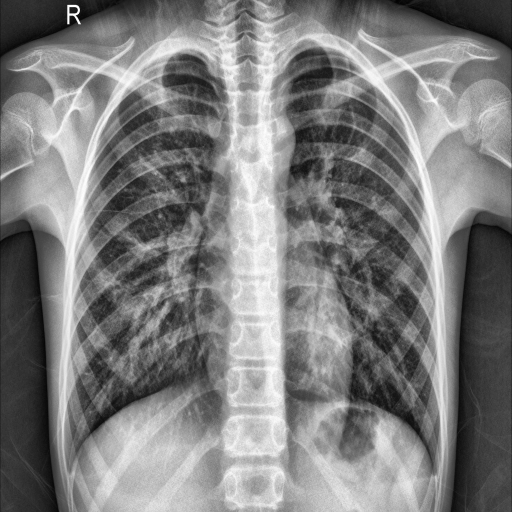
Finding: NORMAL